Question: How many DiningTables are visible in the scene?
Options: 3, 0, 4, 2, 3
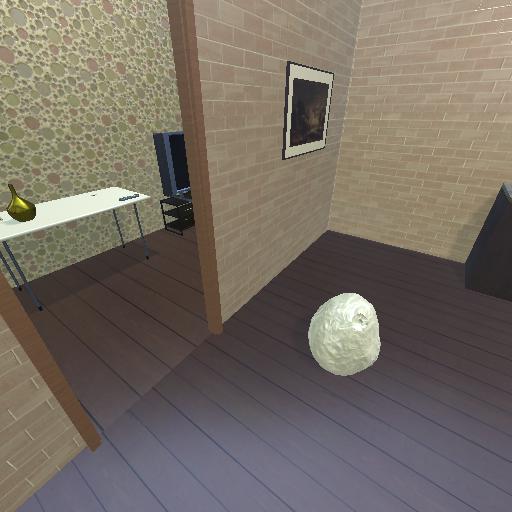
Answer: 3